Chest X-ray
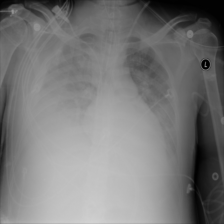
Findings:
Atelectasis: negative
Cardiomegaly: negative
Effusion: negative
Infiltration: positive
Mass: negative
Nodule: negative
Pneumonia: negative
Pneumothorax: negative
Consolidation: negative
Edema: negative
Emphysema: negative
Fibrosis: negative
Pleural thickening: negative
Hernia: negative